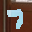
Label: 7